Question: I want to add an event to the List generic class in C# in order to handle changing items of list in case that a new item is added or removed. I create class and inherit it from List class. Since the Add, Insert, and Remove methods of this class can't be overrode, I define new Add, Insert, and Remove methods by new keyword and call the parent methods and then raise my event. I used this class as a property in an User Control. In design mode when I change the collection with provided GUI in .net development studio, the event does not work. How can I solve this problem?
Here is an example of defining such a class
'''
public class SelectorItemCollection : List<SelectorItem>
{
public new void Add(SelectorItem Item)
{
//Call parent method
base.Add(Item);
//Raise changing event
this.OnCollectionChanged();
}
}
'''
I defined a property in my user control class like this:
'''
[DesignerSerializationVisibility(DesignerSerializationVisibility.Content)]
public SelectorItemCollection Items { get; }
'''
My desired state that when I change the items in this dialog, I want to raise a changing event from collection class.

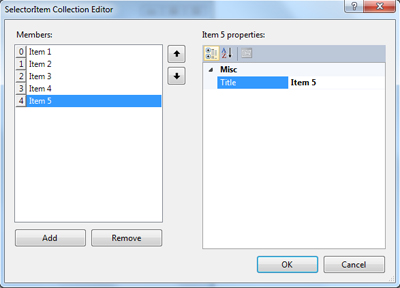
Answer: Don't reinvent the wheel, use a collection class that already supports such notifications, like <URL>.
If you want to implement your own, don't inherit from 'List<T>', because it was not designed for inheritance. Instead, you could use <URL> as your base class.